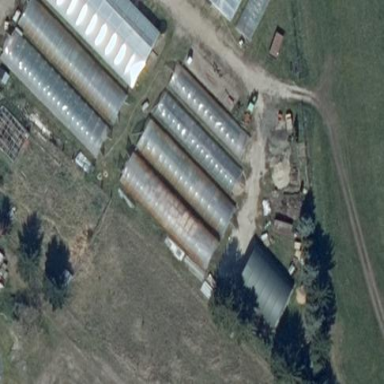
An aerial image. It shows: Greenhouse with round roof oriented along its length.